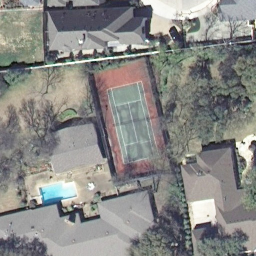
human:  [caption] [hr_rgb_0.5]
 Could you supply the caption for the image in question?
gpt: A tennis court with some plants and houses surrounded .

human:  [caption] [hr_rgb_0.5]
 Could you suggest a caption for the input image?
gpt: A tennis court is surrounded by some plants and houses .

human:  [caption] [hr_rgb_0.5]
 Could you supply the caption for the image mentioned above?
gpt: There is a tennis court surrounded by some plants and houses .

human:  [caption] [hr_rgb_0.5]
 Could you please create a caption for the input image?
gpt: This is a tennis court surrounded by some plants .

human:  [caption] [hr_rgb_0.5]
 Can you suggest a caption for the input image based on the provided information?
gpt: There is a tennis court surrounded by some plants and houses .